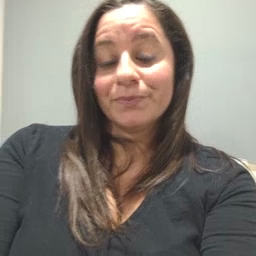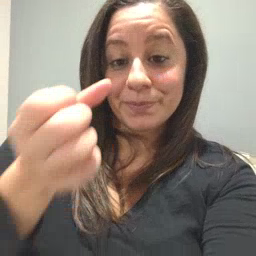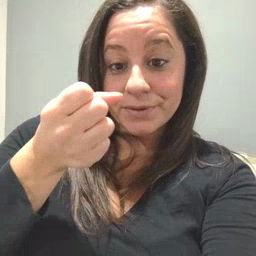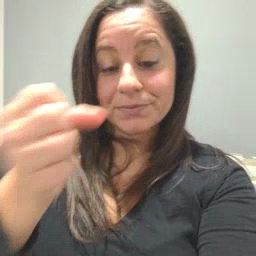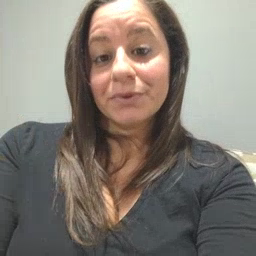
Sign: milk